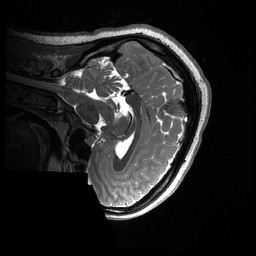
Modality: T2w
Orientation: sagittal
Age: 21
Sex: female